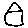
Label: house